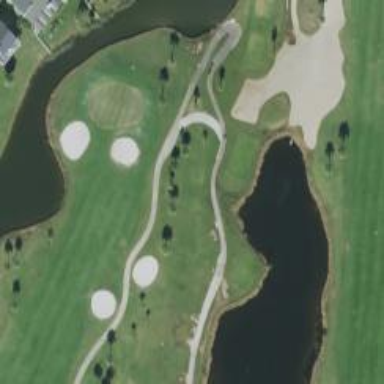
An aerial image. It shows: Path used for both walking and golf.